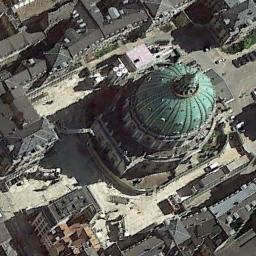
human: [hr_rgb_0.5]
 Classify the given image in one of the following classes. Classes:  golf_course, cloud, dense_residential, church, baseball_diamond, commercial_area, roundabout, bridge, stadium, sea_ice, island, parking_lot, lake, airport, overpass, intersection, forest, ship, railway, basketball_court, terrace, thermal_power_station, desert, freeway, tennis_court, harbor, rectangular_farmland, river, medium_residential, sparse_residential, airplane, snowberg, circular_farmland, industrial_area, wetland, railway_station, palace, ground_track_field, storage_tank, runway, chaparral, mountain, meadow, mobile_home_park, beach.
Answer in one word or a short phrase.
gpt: church